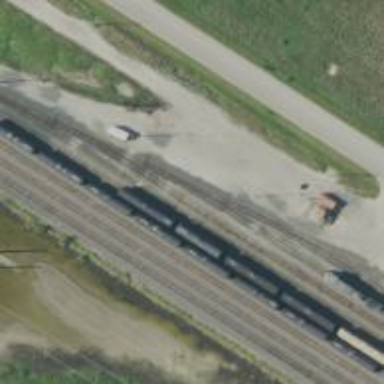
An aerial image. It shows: Railway yard.